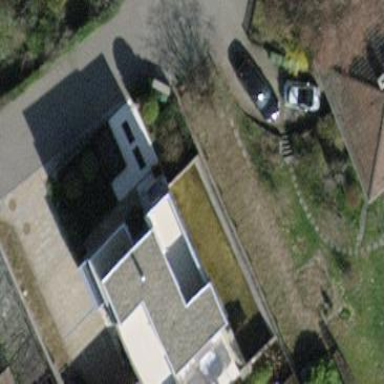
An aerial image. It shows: Building with flat roof oriented across its structure.